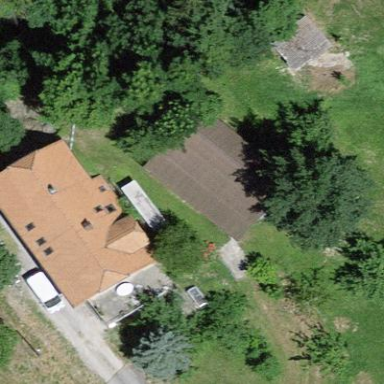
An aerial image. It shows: Barn.